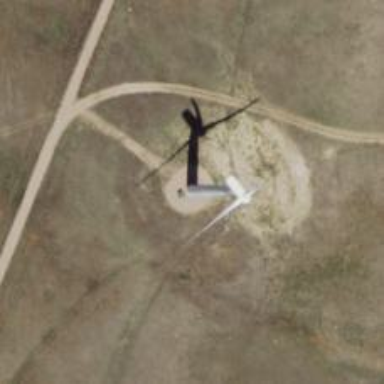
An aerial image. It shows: Wind power generator employing wind turbines.